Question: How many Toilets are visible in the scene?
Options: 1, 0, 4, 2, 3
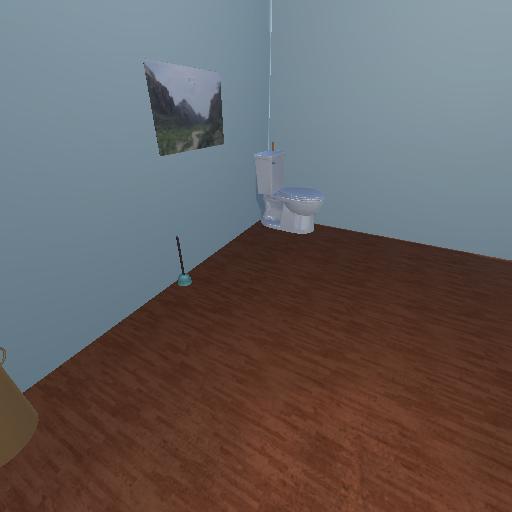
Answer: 1